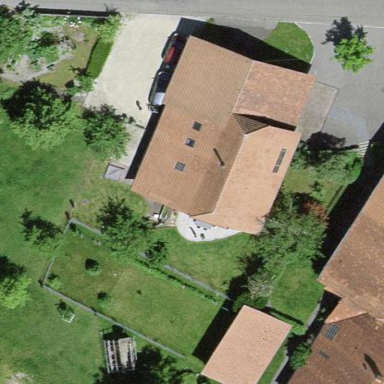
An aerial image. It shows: Simple house.